Question: I am trying to find quantiles of my dummy data with the help of the python statistics module but whenever I tried to do it, it throws an error that 'module 'statistics' has no attribute 'quantiles''.

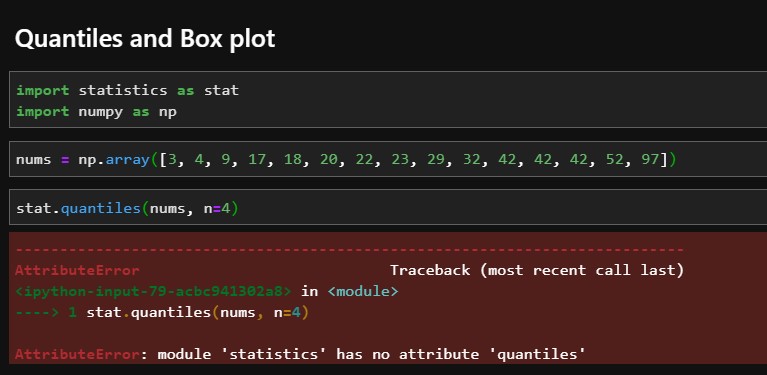
Answer: You are using version '3.7.6' but that feature was <URL>.